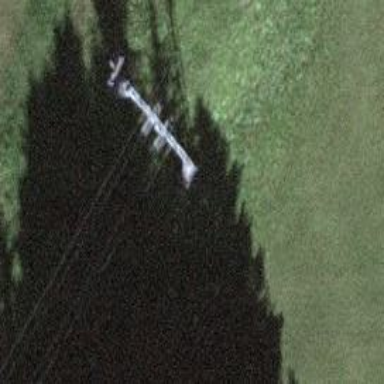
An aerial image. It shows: Pylon used for aerialway.